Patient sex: M
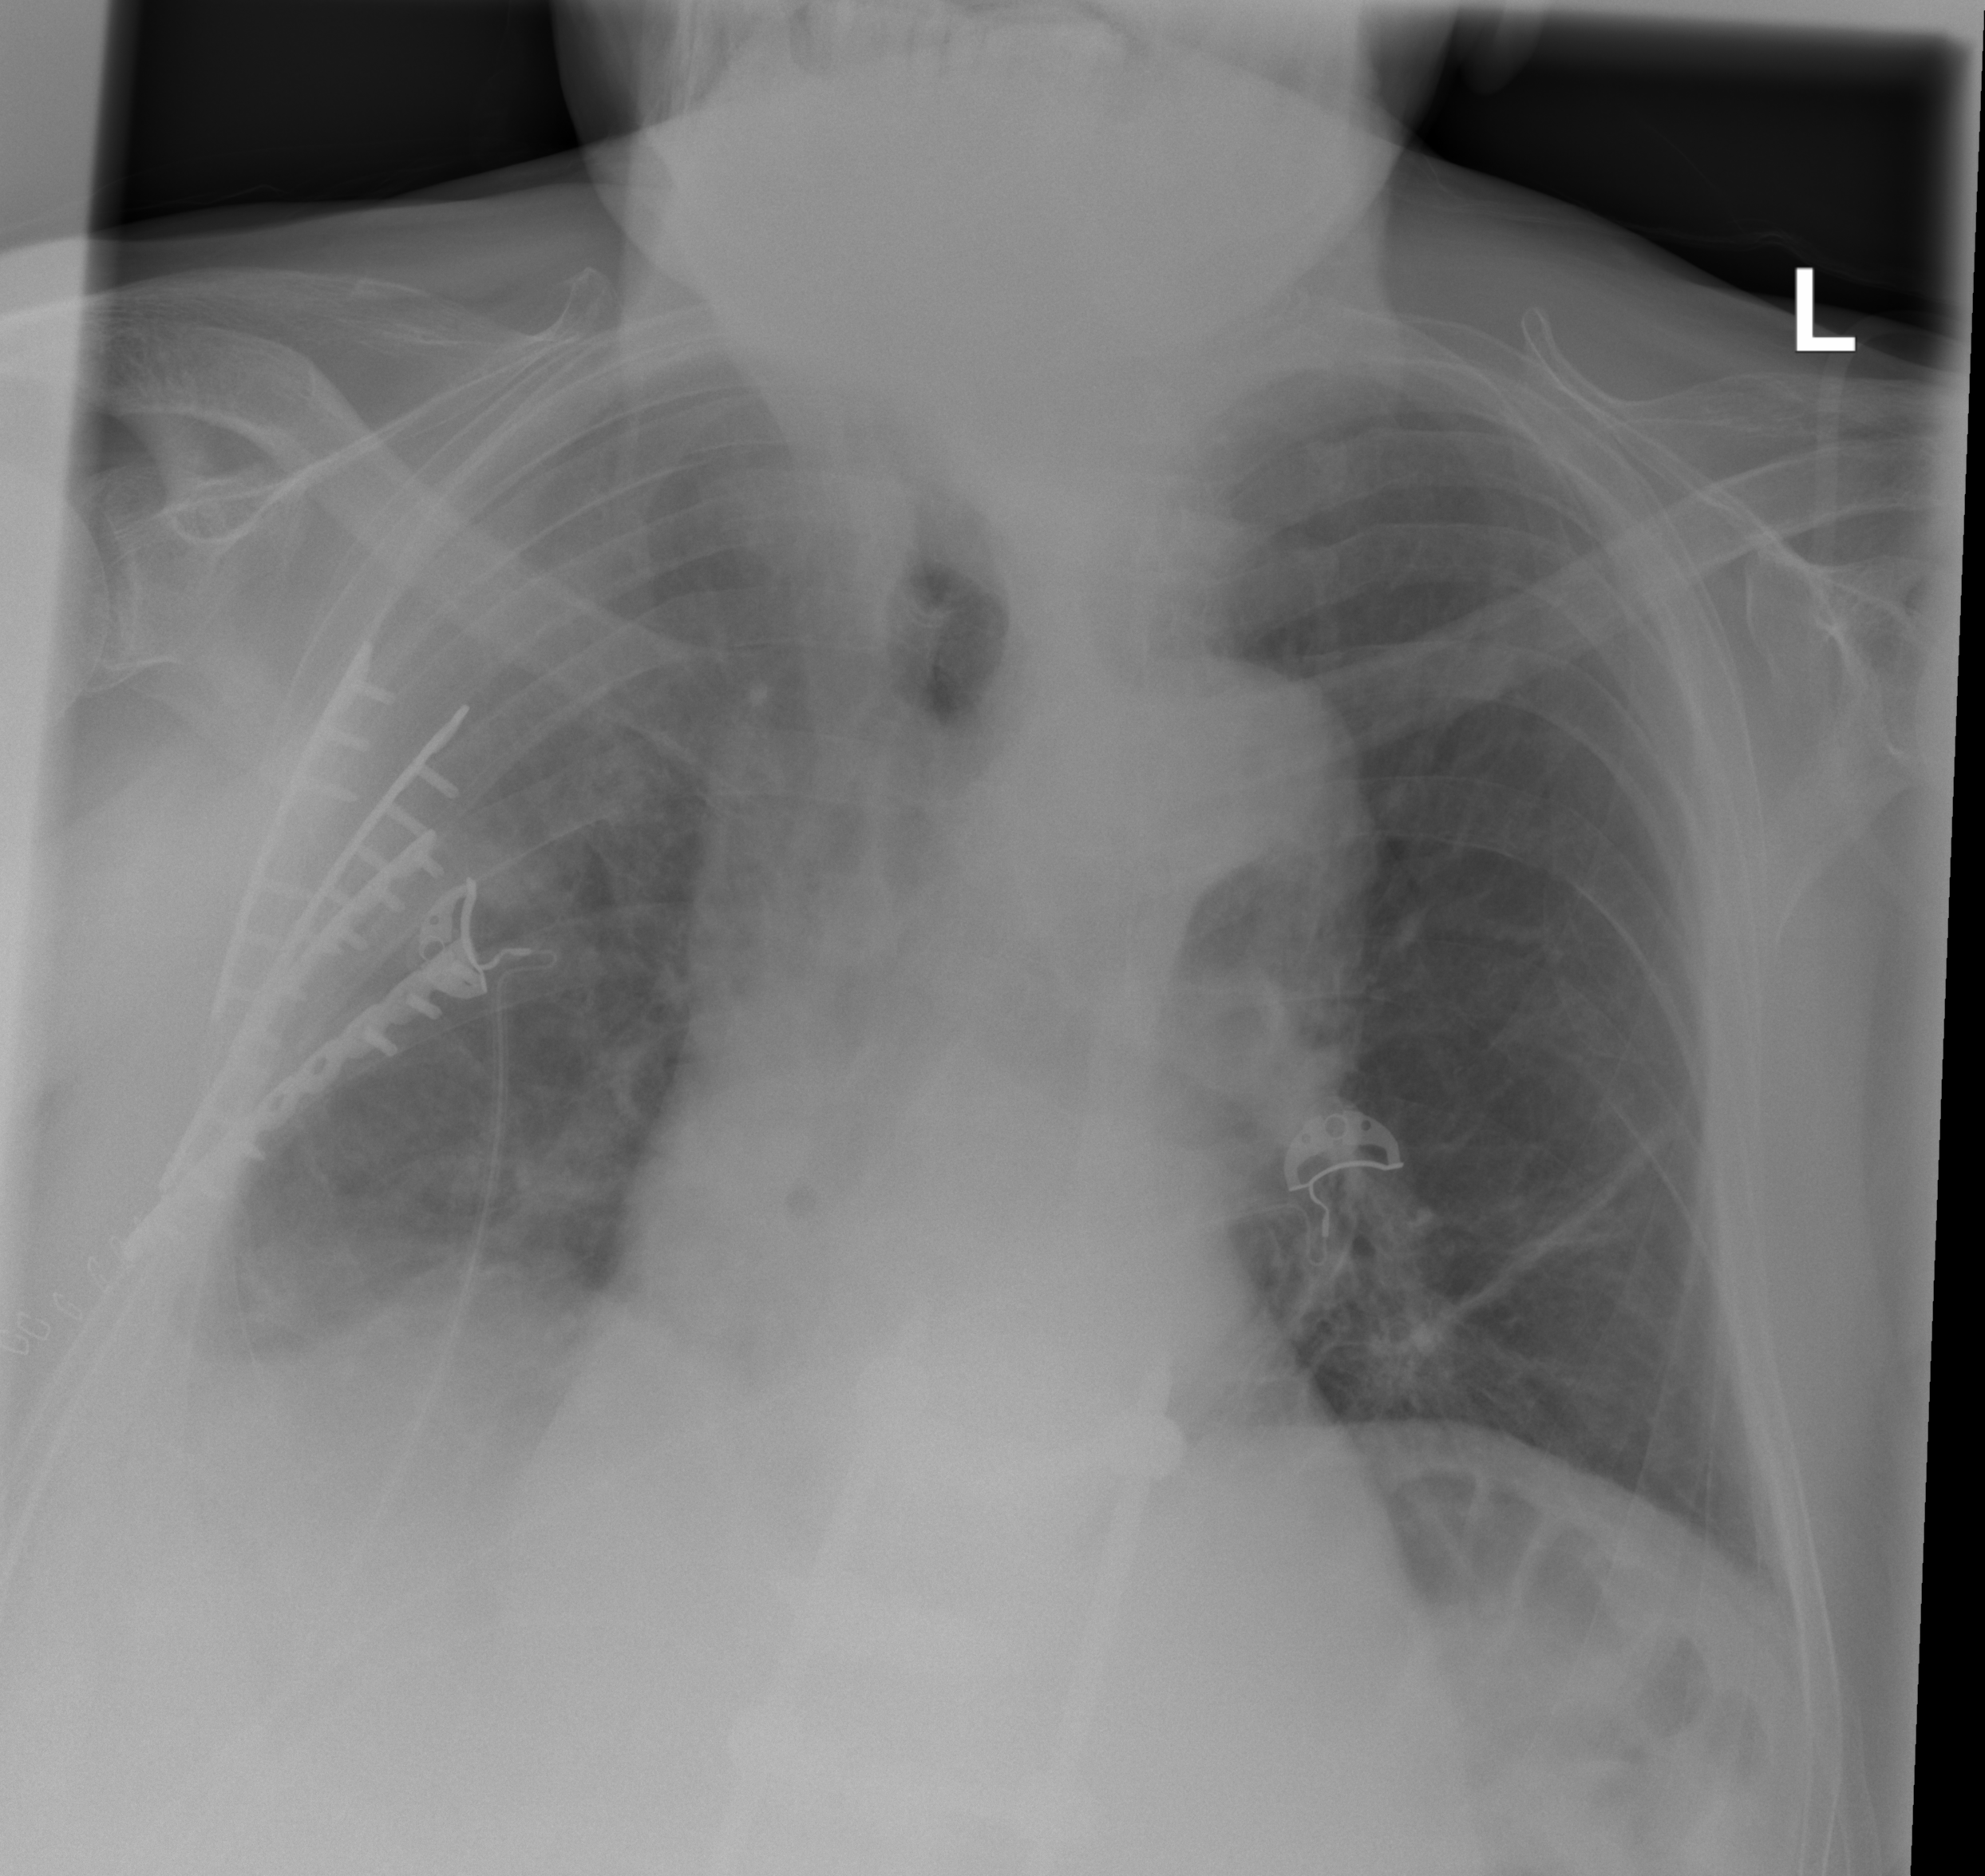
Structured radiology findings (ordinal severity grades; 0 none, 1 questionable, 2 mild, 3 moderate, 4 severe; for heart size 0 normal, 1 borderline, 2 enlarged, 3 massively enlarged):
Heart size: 2
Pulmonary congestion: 2
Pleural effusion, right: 3
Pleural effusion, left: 0
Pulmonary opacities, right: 0
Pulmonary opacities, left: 0
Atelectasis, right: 2
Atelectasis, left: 0